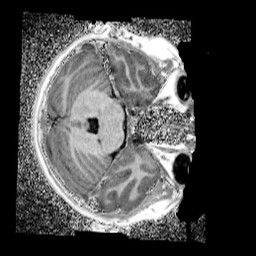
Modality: UNIT1_denoised
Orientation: axial
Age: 11
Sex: female
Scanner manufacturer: siemens
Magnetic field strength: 3 T
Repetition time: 4 s
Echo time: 0.00299 s